【题型】选择题　【知识点】平面几何　【难度】easy
以下是三个相等正方形，将下面三幅图中阴影部分的面积相比较则有 (\quad)

A．图（1）大 \quad B．图（2）大 \quad C．图（3）大 \quad D．同样大
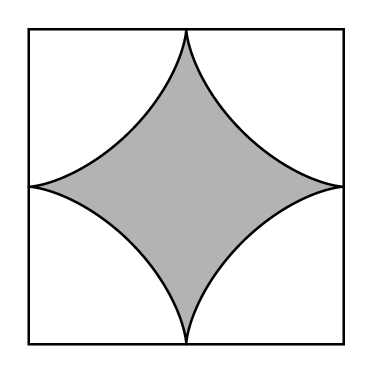
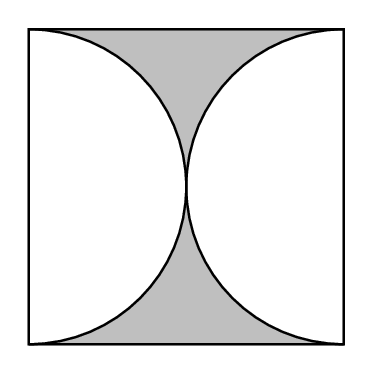
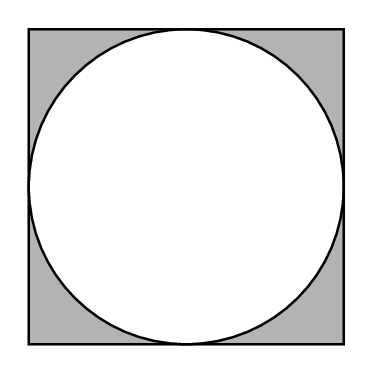
【解答】
\vspace{8pt}
\textbf{【答案】}$D$

\vspace{5pt}
\textbf{【分析】}三个图的阴影部分的面积都等于正方形的面积减去一个圆的面积．

\vspace{5pt}
\textbf{【解答】}解：因为三个图的阴影部分的面积都等于正方形的面积减去一个圆的面积，
所以三个图的阴影部分的面积相等．

故选：$D$．

\vspace{5pt}
\textbf{【点评】}本题考查圆的面积，解题的关键是看懂图形，灵活运用所学知识解决问题．